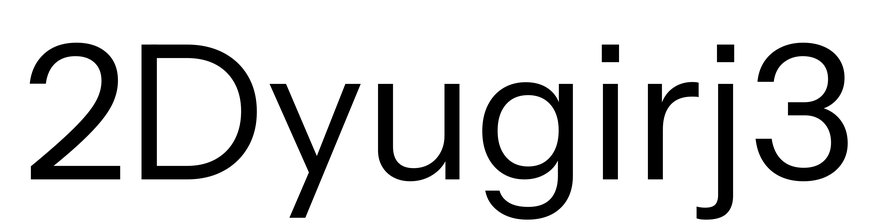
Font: InstrumentSans_Regular